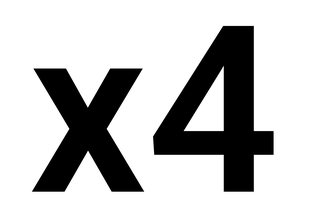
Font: Roboto_SemiBold